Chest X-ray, AP view. Patient: 41 years old, sex M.
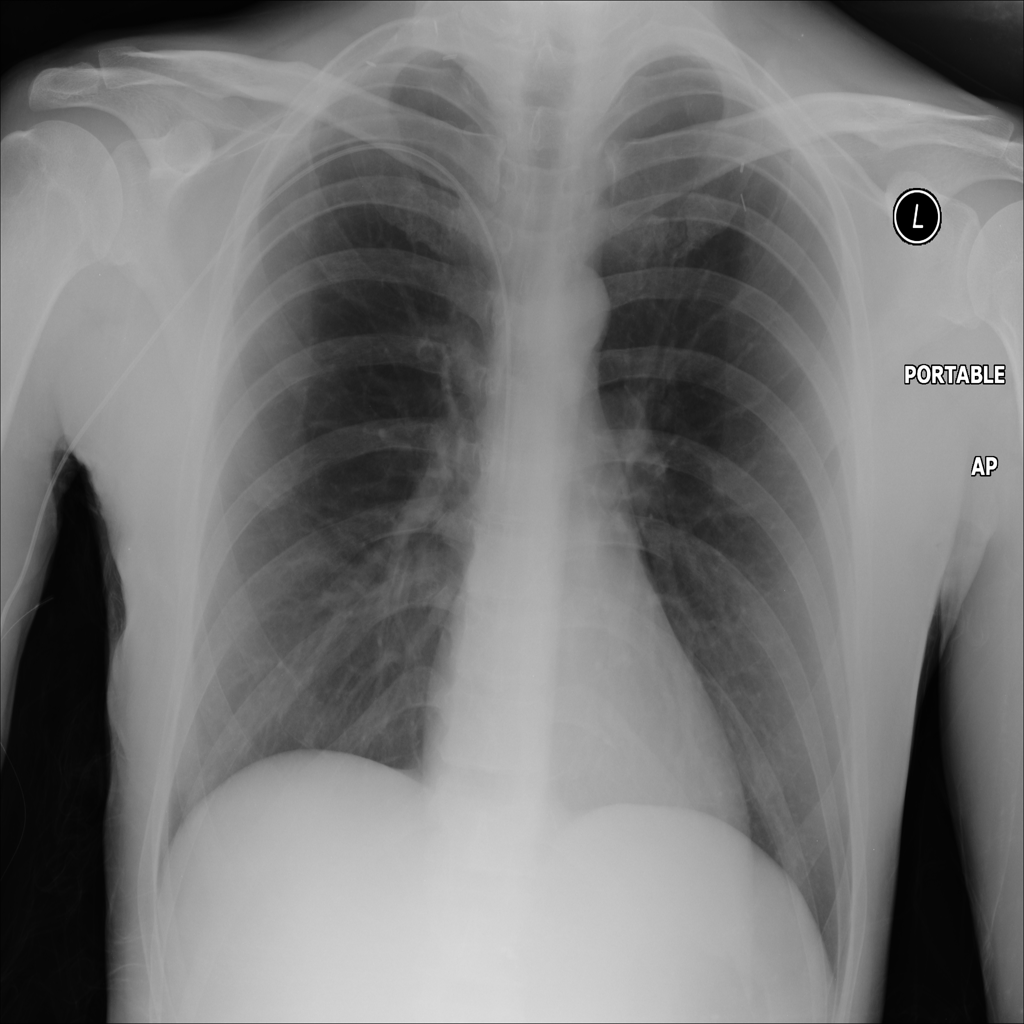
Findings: Infiltration